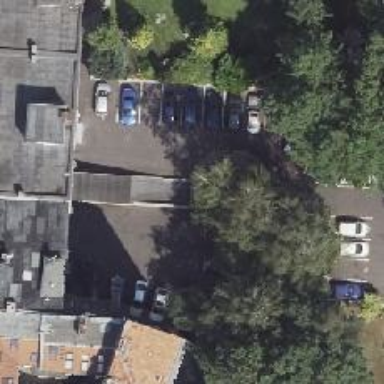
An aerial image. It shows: Parking entrance.